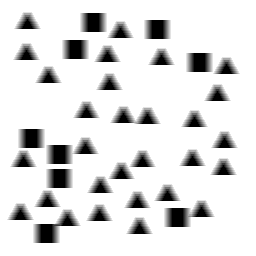
Squares: 9
Triangles: 29
Stars: 0
Total shapes: 38